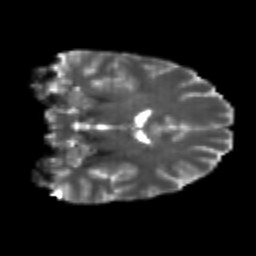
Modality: T2w
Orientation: coronal
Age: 24
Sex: male
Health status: healthy
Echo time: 0.074 s